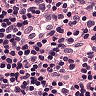
Metastatic tissue present: no